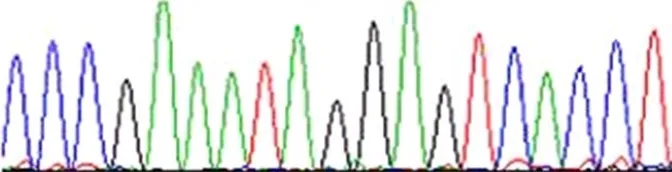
DNA Sequencing Profile of the FVIII Gene (Exon 14F) from the Patient and Normal Controls. This Figure Indicates Transition Point Mutation (GAA GGA) in the Patient DNA Sequence that Replaces a Glutamic acid With a Glycine Residue. Underlining Indicates the Position of Point Mutation.
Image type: chart (chart)